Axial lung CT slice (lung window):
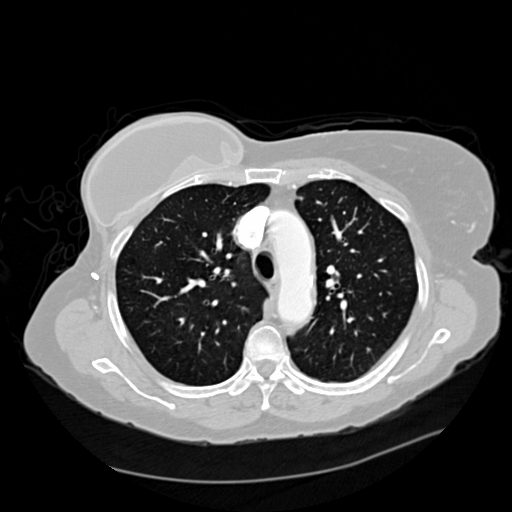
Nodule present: no